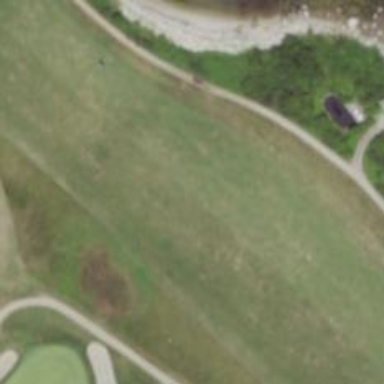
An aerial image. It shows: View of golf hole.